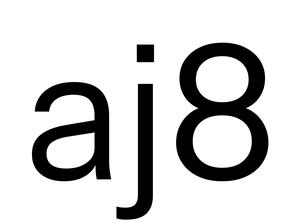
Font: InstrumentSans_Regular